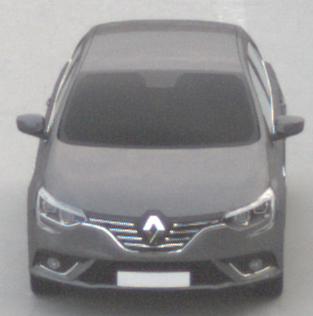
Make: Renault
Model: Mégane ENERGY TCe 100
Detailed model: Mégane (IV)
Model produced from: 2016/03
Model produced until: 2018/08
Doors: 5
Color: gray
Road condition: dry road
Daytime: morning or afternoon
Contrast: low contrast